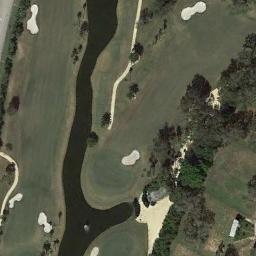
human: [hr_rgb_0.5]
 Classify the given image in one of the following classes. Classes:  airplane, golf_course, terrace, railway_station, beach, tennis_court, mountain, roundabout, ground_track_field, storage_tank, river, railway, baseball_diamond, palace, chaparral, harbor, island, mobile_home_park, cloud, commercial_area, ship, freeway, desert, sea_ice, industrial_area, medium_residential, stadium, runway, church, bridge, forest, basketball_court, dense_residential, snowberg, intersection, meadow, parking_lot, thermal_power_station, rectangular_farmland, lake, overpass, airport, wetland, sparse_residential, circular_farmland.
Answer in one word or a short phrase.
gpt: golf_course